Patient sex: F
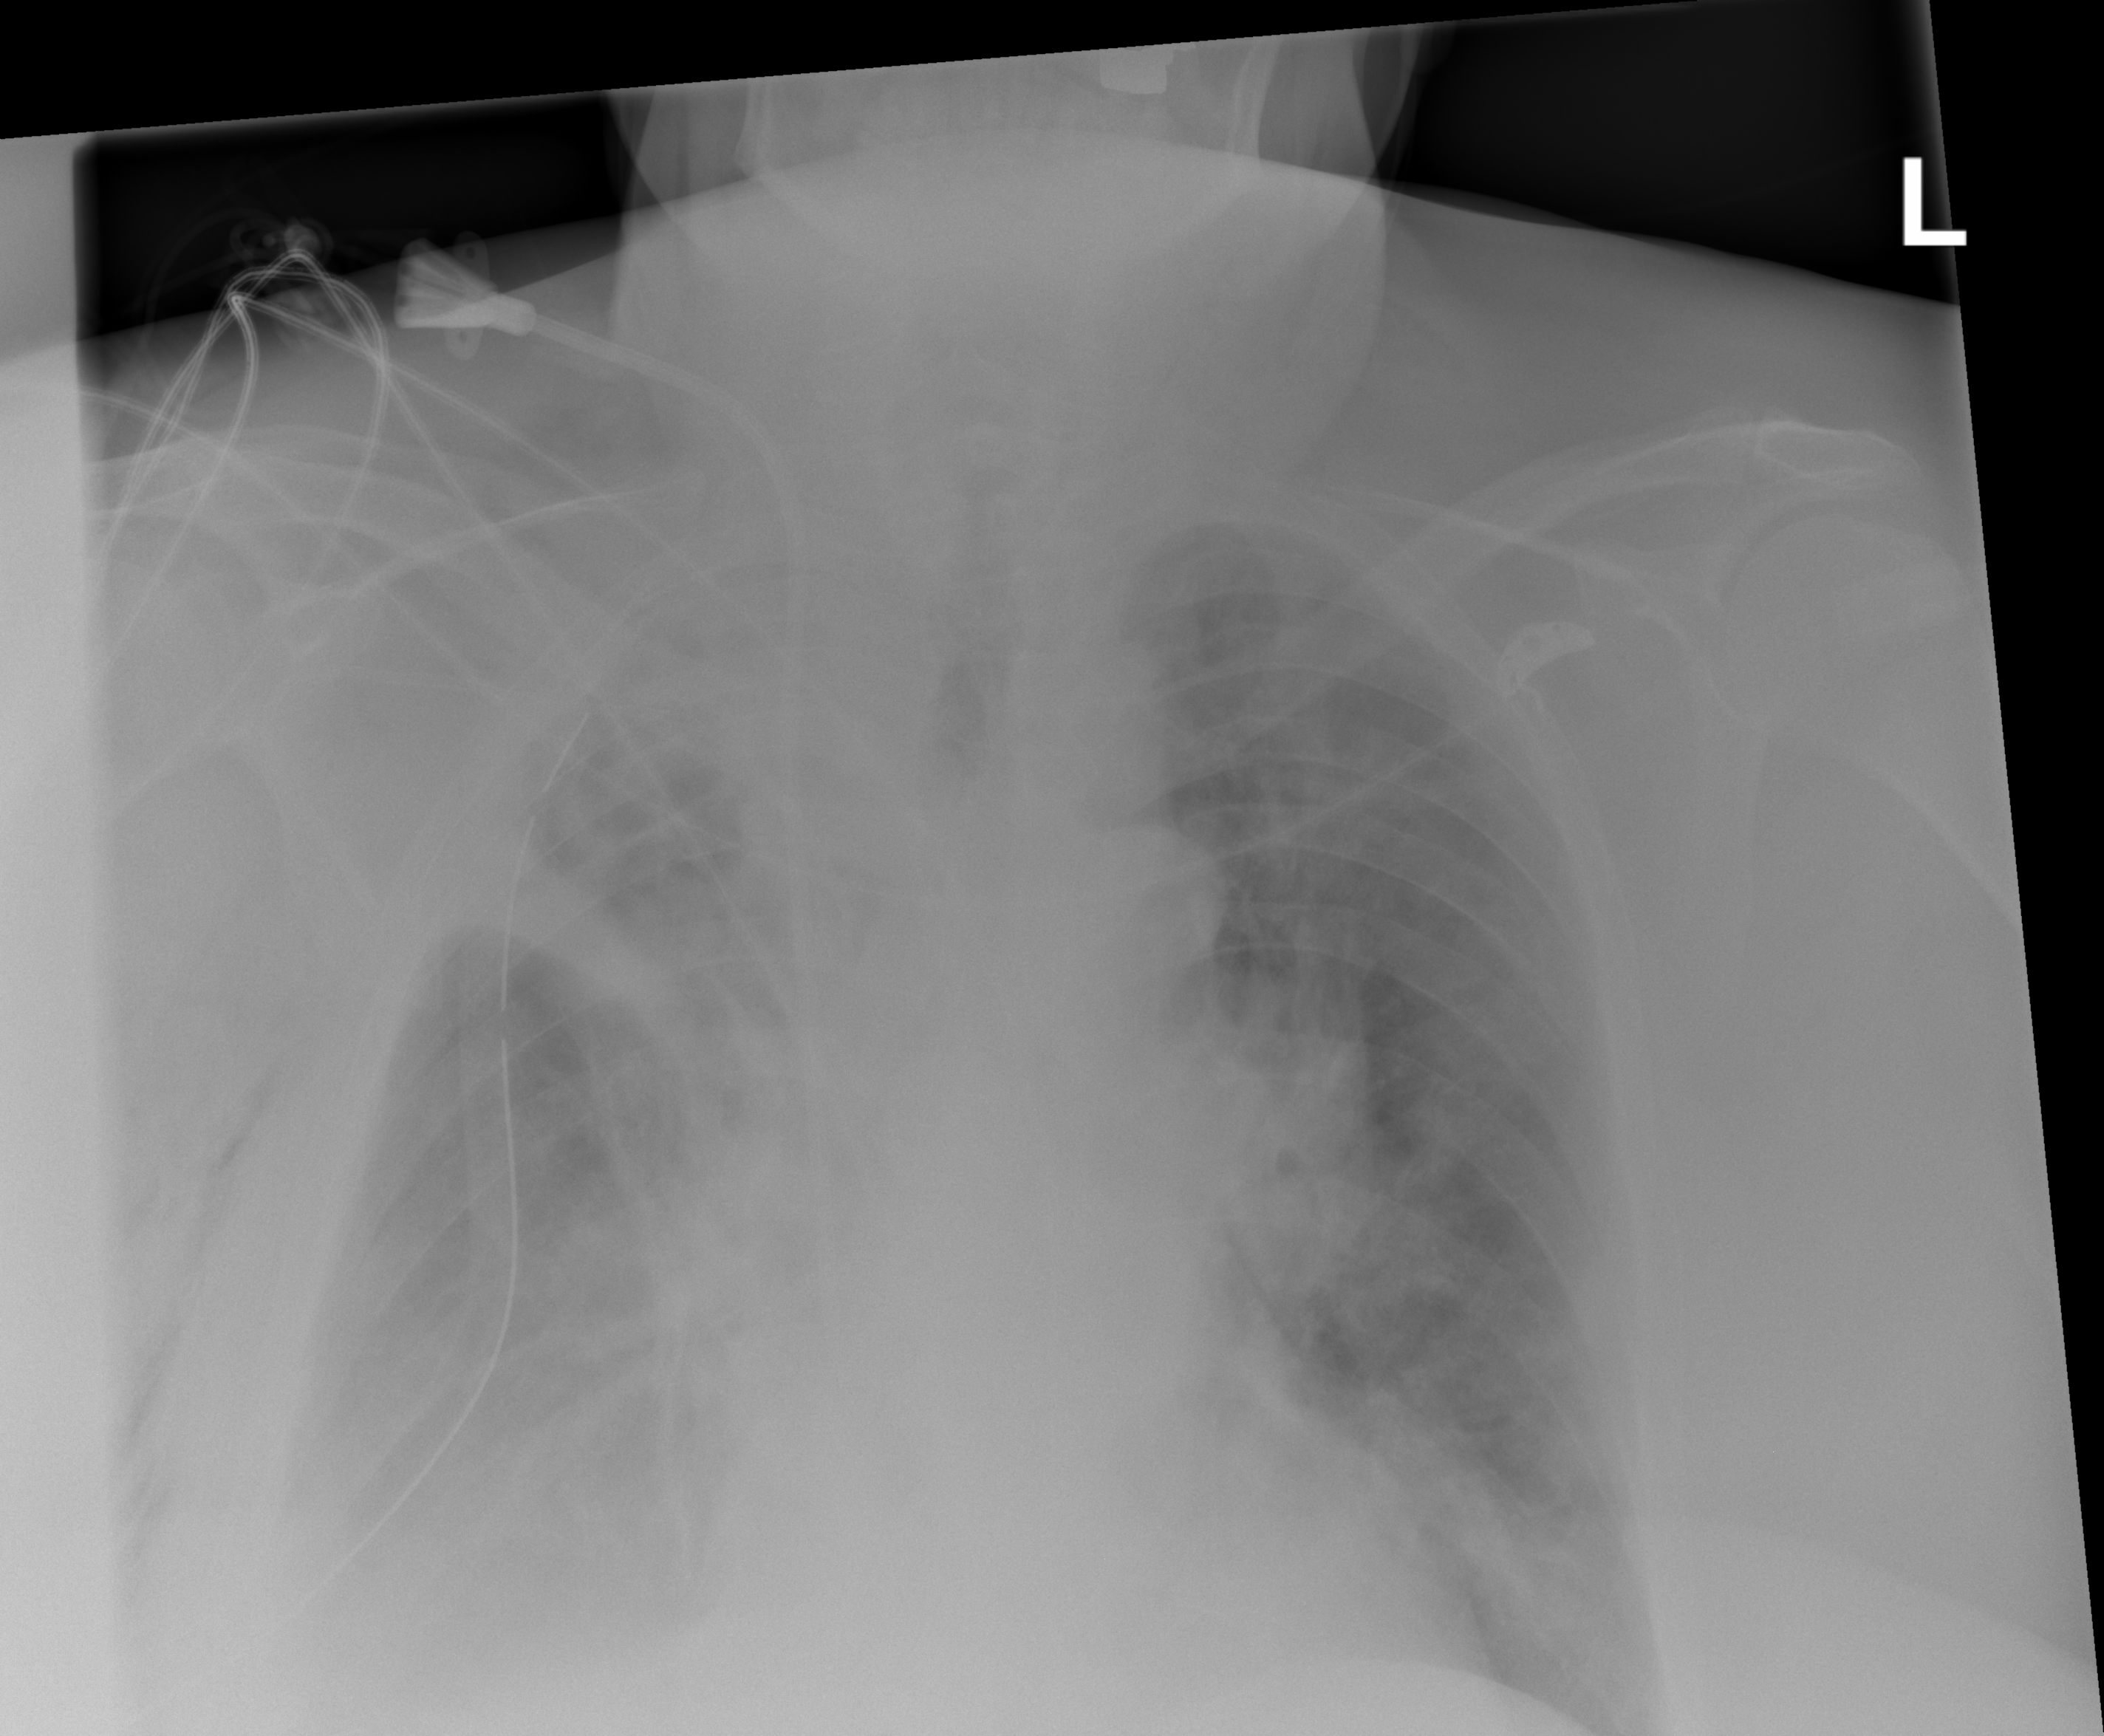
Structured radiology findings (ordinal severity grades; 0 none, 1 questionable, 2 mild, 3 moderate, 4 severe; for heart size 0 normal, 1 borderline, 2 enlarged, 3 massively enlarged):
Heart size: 0
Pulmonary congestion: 2
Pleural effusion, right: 3
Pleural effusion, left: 0
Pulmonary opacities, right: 1
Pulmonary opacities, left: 1
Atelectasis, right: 4
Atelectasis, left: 2